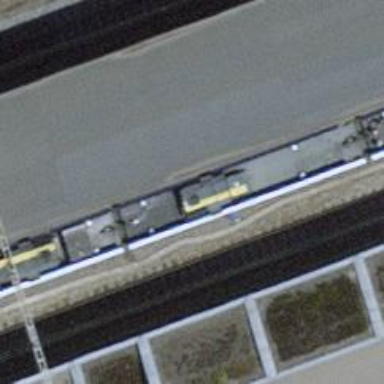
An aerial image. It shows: Public transport stop position along the railway.